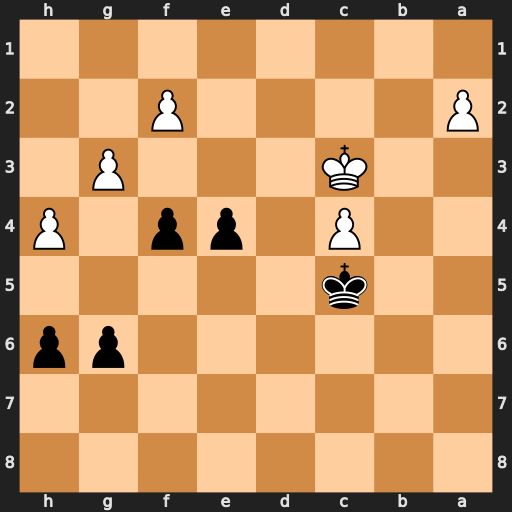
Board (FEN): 8/8/6pp/2k5/2P1pp1P/2K3P1/P4P2/8
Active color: b
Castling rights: -
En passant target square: -
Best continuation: e3 Kd3 exf2 Ke2 fxg3